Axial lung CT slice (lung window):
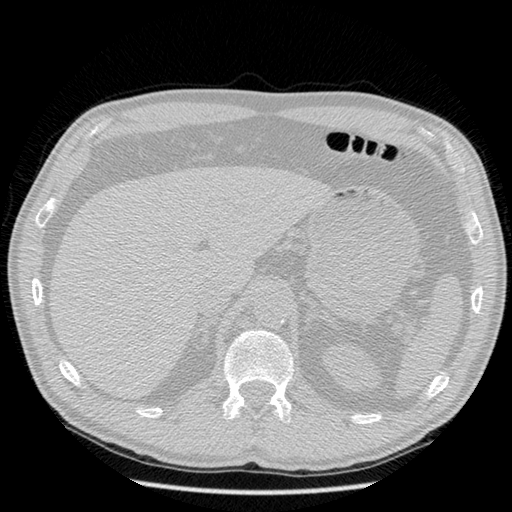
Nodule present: no